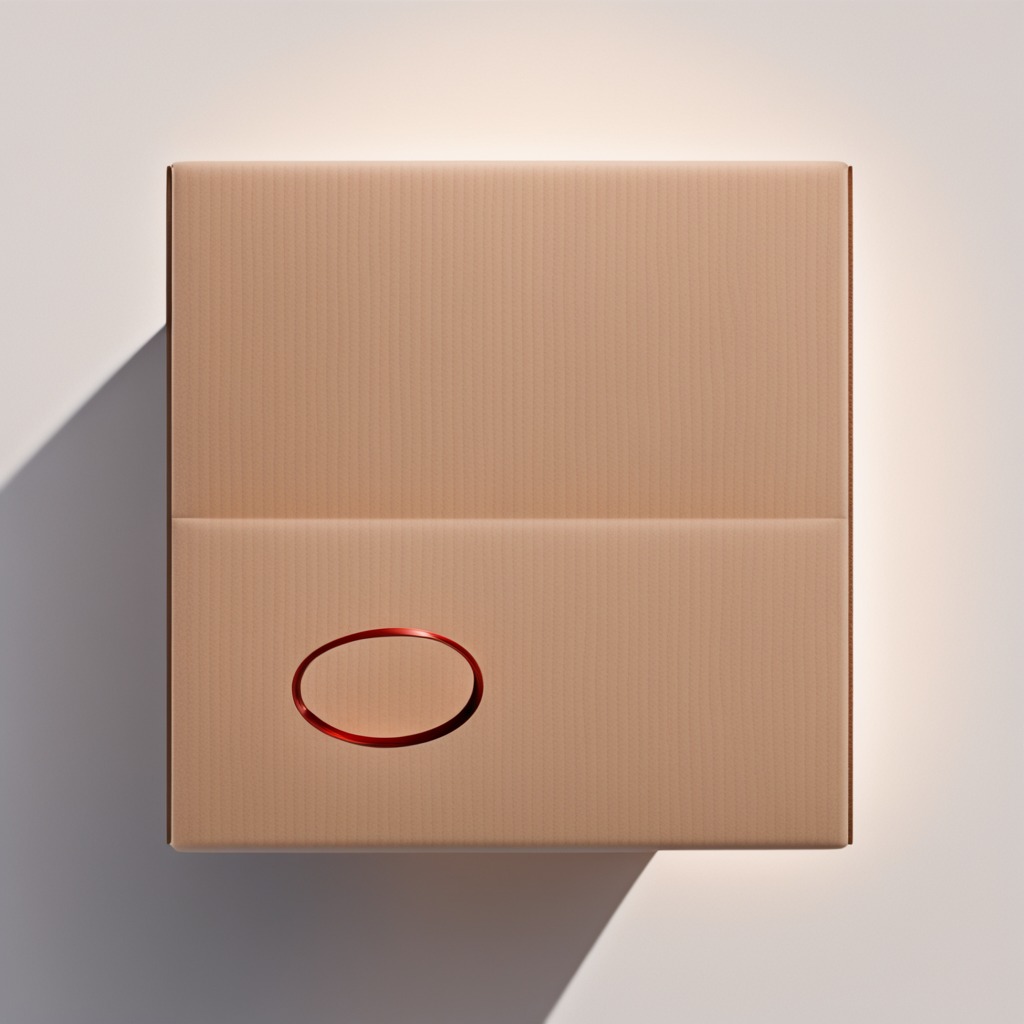
A rubber O-ring is lying on a cardboard box surface in an outdoor workshop during daytime bright natural light soft shadows slightly creased but